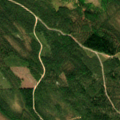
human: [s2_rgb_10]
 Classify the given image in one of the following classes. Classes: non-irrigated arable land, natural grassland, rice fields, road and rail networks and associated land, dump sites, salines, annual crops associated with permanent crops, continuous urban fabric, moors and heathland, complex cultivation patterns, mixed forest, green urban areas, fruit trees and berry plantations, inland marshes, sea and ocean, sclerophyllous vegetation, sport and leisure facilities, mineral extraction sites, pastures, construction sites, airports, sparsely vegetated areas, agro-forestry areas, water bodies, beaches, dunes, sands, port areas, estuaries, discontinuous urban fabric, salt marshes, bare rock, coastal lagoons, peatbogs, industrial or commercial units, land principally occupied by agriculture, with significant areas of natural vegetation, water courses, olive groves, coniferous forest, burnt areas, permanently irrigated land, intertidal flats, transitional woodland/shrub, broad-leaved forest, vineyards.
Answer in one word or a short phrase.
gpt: coniferous forest, mixed forest, transitional woodland/shrub